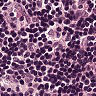
Metastatic tissue present: no